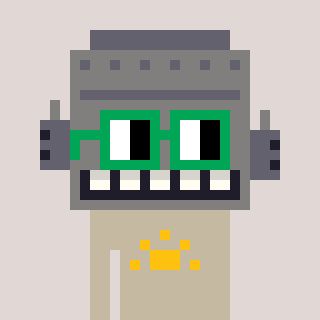
a pixel art character with square green glasses, a robot-shaped head and a bege-colored body on a warm background